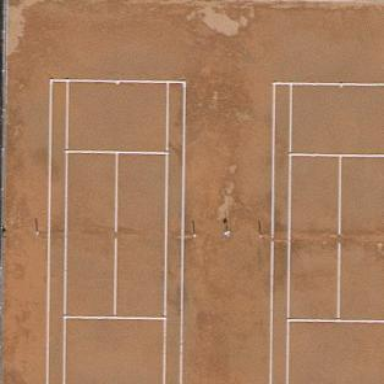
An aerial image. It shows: Tennis court on pitch.